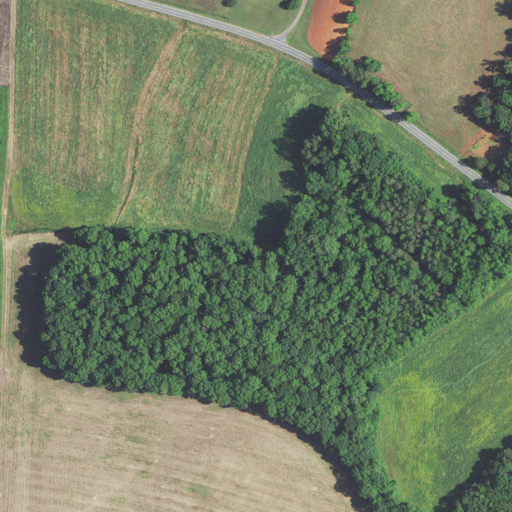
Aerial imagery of plain(s) in North Carolina named Piedmont Upland containing cultivated crops, deciduous forest, pasture, mixed forest, open development, and low intensity development